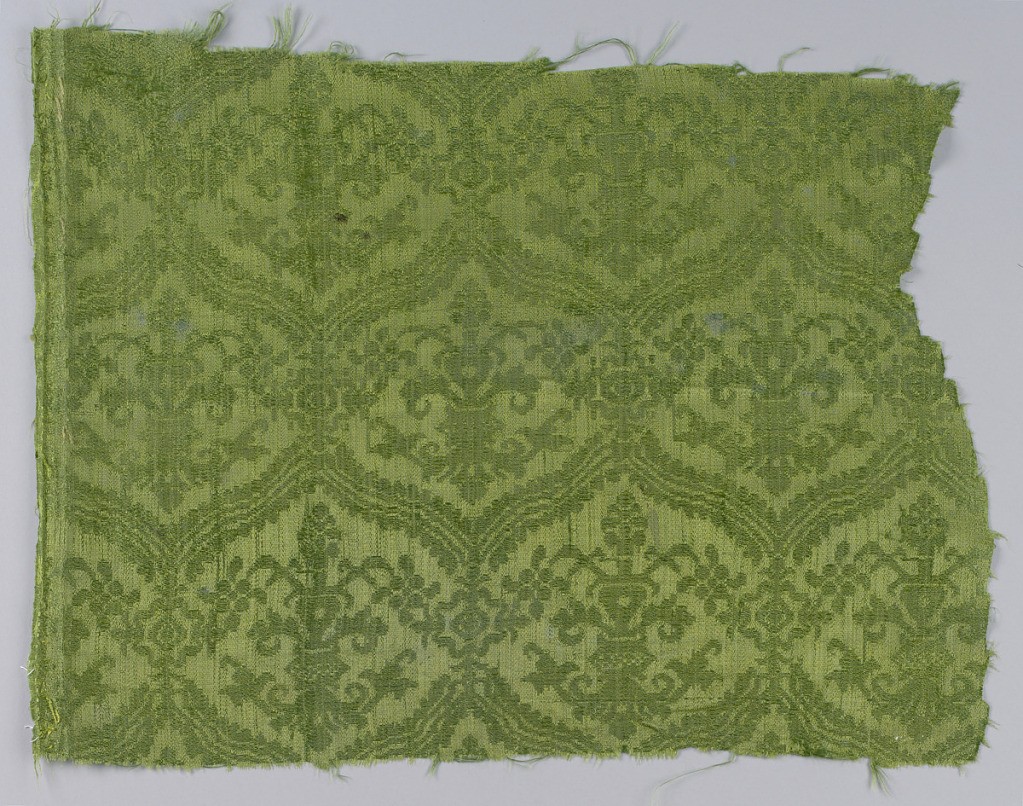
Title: Fragment
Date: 16th century
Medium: silk Technique: 5-harness broken satin plus 1/4 twill
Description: Dark yellow-green damask with medium-sized tangent ogives in horizontal rows with stylized symmetrical vase-and-flower motif in center of each.